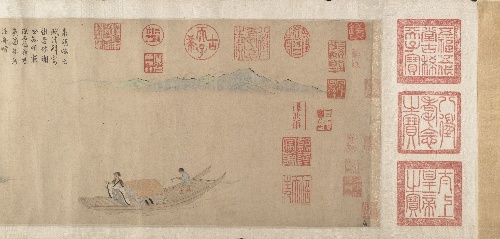
Title: 元/明 倣錢選 鮮于樞 歸去來辭 卷|Ode on Returning Home
Artist: Qian Xuan
Artist bio: Chinese, 1239–1301
Date: 14th–15th century
Object type: Handscroll
Classification: Paintings
Medium: Handscroll; ink, color, and gold on paper
Culture: China
Dimensions: Image: 42 x 10 1/4 in. (106.7 x 26 cm)
Overall with mounting: 12 1/4 in. x 13 ft. 6 in. (31.1 x 411.5 cm)
Department: Asian Art
Credit line: John Stewart Kennedy Fund, 1913
Accession year: 1913
Repository: Metropolitan Museum of Art, New York, NY
Tags: Landscapes|Men|Boats